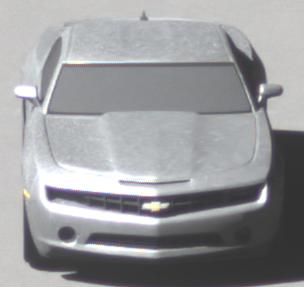
Make: Chevrolet
Model: Camaro Cabriolet 6.2 V8
Detailed model: Camaro (V) Coupé
Model produced from: 2011/09
Model produced until: 2014/02
Doors: 2
Color: white
Road condition: wet road
Daytime: midday
Contrast: high contrast